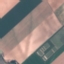
Land use / land cover class: AnnualCrop